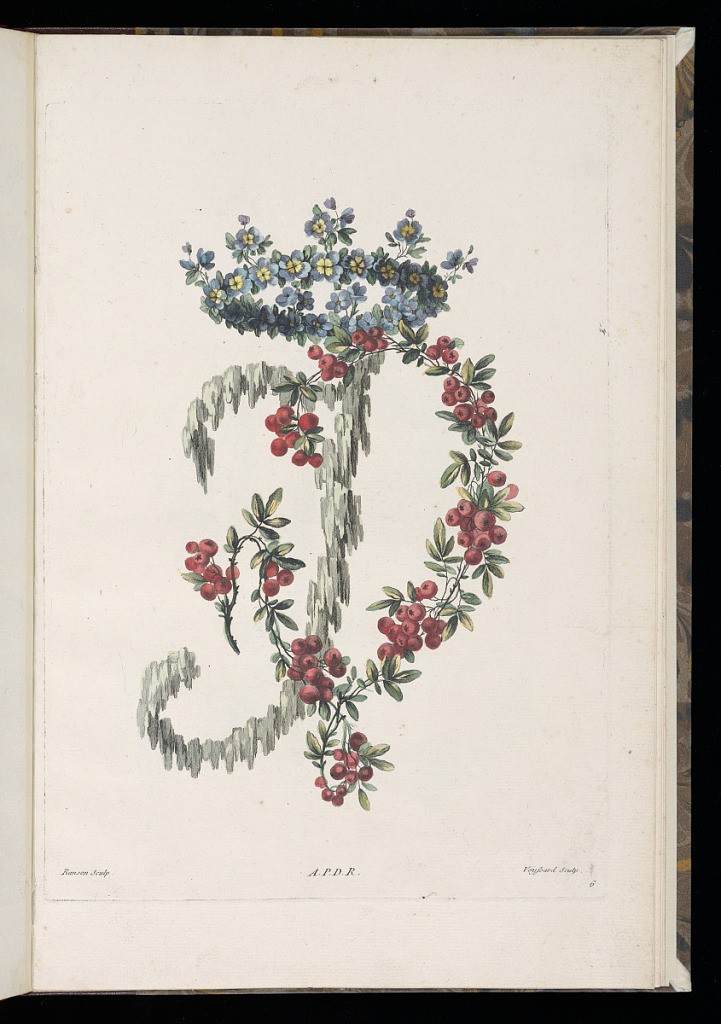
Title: Decorative Monogram Design
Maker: Pierre Ranson, French, 1736–1786
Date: ca. 1780
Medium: Etching and hand colored in watercolor on paper
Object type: Print
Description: Design for a decorative monogram for the letter D? featuring flowers, leaves, berries, and water motifs  The letter is topped with a crown of flowers. The plate is numbered, signed and hand colored.